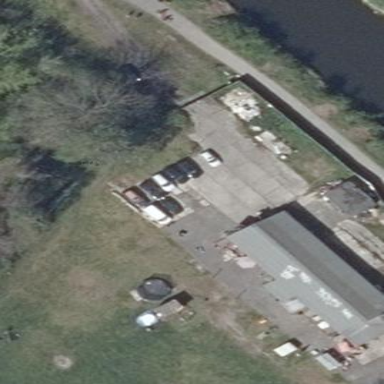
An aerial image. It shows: Industrial building.